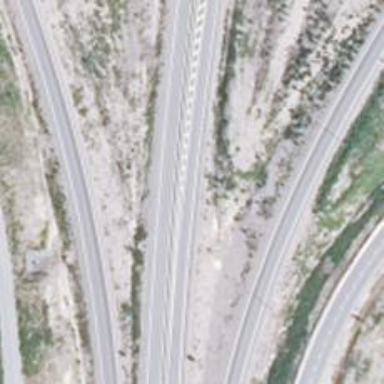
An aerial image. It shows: Asphalt motorroad with trunk classification.